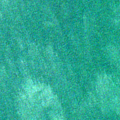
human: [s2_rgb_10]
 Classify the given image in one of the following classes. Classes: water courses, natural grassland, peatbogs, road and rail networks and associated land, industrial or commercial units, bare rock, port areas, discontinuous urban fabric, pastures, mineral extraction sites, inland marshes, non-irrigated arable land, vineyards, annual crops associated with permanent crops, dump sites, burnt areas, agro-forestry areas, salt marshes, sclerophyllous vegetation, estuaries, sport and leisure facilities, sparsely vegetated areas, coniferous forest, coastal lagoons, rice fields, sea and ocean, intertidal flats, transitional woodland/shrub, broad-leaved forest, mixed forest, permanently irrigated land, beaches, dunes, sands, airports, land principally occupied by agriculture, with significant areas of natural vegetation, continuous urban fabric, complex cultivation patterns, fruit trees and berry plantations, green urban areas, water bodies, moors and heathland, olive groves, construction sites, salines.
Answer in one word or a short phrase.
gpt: sea and ocean